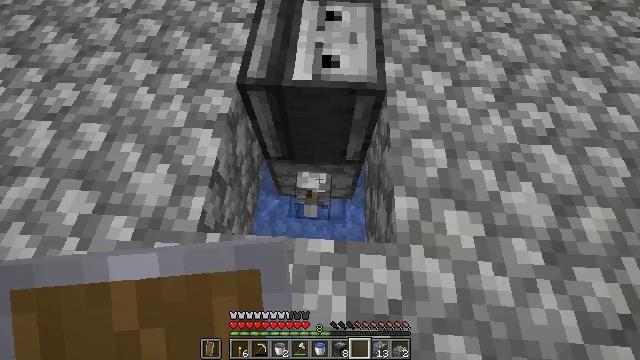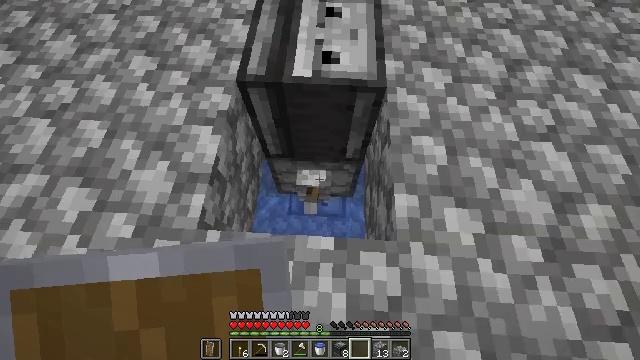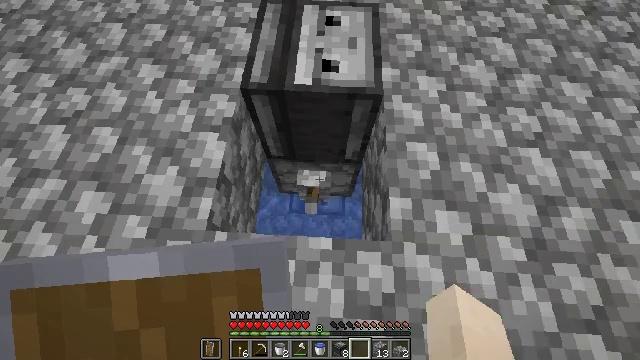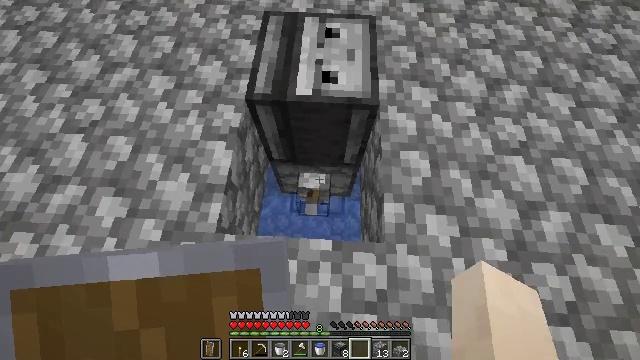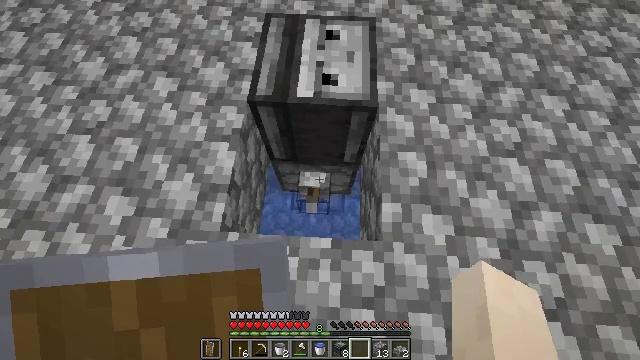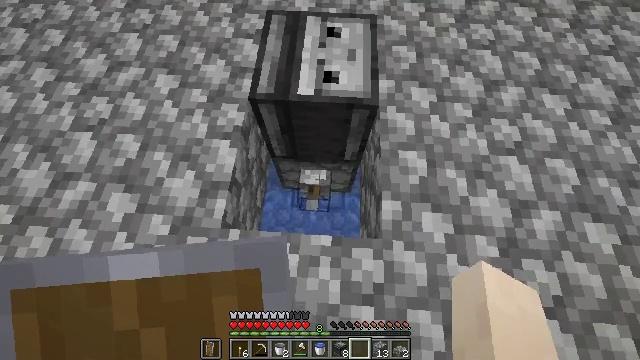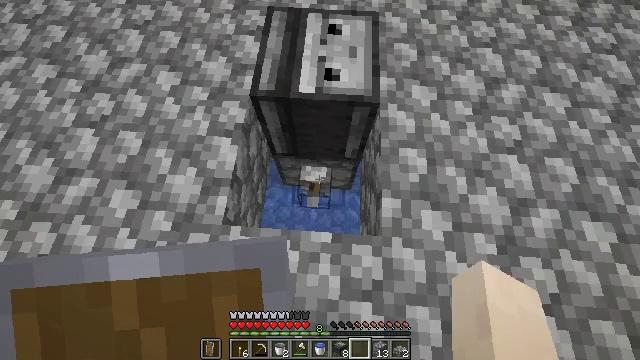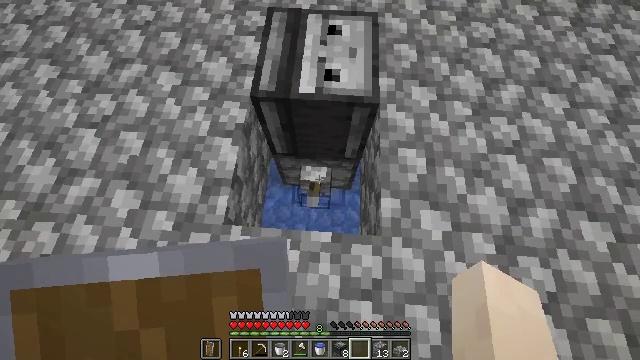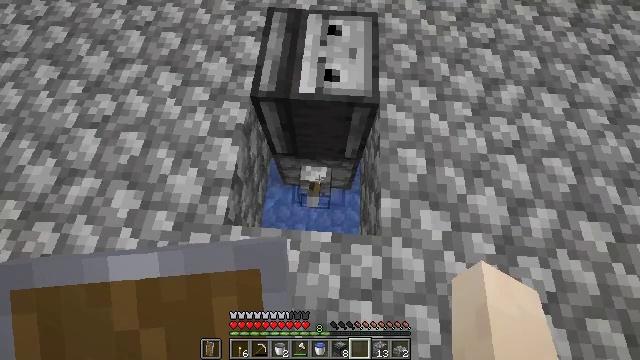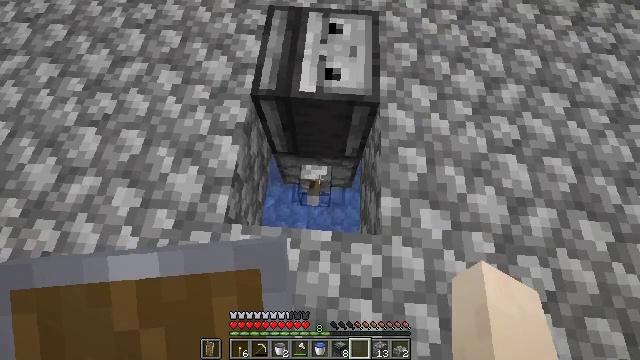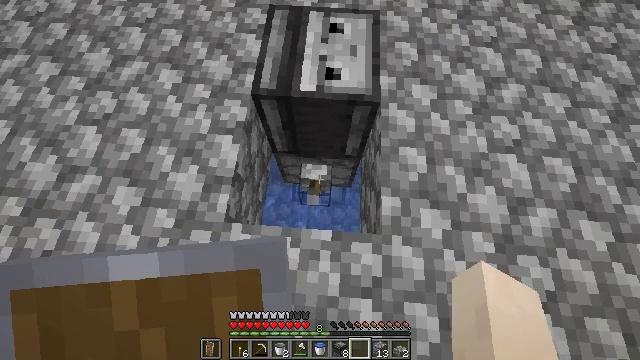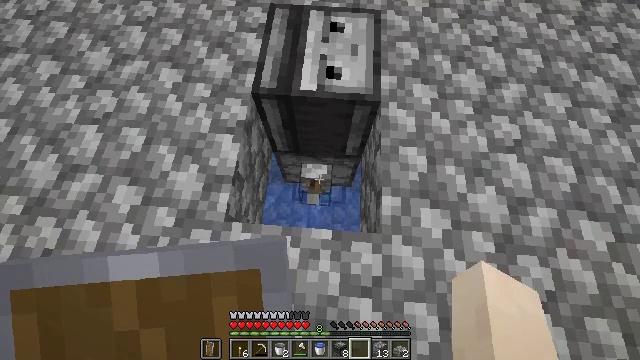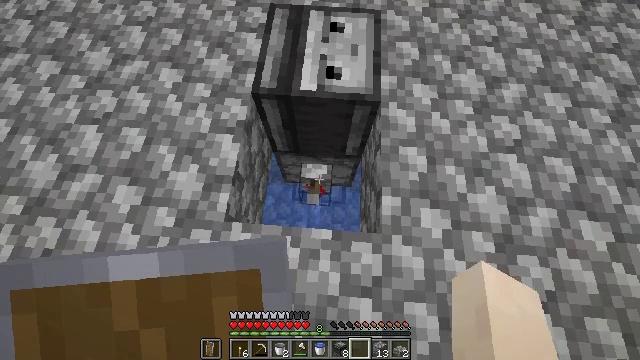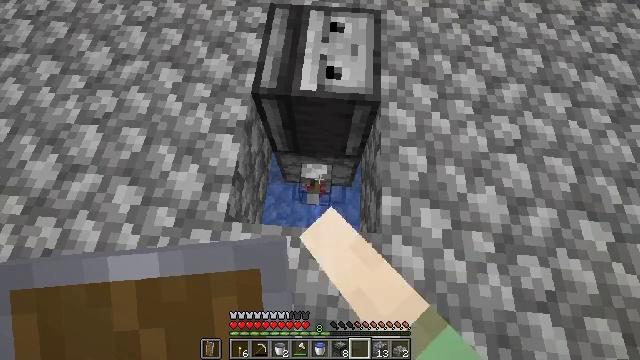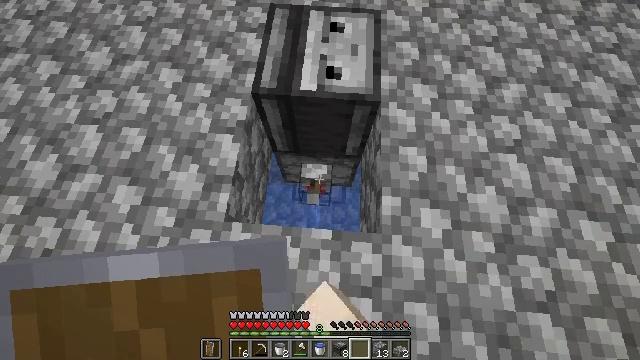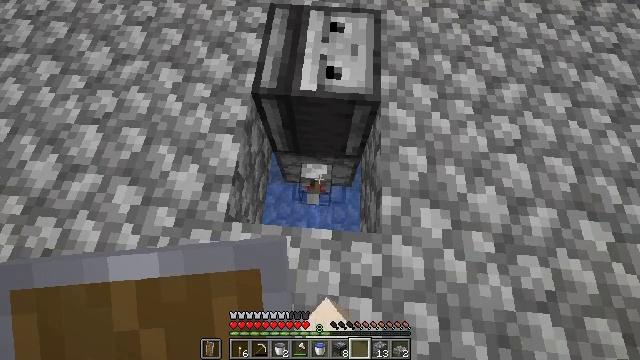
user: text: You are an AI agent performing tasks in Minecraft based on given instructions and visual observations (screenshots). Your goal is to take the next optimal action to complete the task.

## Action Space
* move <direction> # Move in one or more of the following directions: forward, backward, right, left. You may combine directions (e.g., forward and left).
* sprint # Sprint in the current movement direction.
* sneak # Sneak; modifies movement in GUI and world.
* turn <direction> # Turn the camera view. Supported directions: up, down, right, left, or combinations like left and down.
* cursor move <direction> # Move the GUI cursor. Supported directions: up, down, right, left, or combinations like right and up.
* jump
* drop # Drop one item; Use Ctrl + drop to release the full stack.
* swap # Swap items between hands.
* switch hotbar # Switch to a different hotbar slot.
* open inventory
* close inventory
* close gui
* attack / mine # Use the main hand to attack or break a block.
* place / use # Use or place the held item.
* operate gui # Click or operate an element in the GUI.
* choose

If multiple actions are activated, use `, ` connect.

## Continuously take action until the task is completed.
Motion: motion action
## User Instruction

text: Retrieve the lever from the wall.
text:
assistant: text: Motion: no_op
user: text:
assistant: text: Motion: no_op
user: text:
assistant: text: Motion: no_op
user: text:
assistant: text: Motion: no_op
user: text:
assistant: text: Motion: no_op
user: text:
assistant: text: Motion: no_op
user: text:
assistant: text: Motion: no_op
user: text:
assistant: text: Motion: no_op
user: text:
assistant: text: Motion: no_op
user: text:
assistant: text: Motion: no_op
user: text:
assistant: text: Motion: no_op
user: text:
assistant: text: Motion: use / place
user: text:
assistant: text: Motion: use / place
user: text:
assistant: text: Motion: use / place
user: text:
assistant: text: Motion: use / place
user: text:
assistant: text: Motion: no_op
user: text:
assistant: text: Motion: no_op
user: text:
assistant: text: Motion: no_op
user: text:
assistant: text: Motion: no_op
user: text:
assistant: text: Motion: no_op
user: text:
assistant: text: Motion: no_op
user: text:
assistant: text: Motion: no_op
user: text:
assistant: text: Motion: no_op
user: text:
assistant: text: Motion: no_op
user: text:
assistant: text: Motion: no_op
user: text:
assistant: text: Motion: no_op
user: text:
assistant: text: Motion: no_op
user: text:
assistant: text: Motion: no_op
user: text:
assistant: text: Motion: no_op
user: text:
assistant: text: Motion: no_op